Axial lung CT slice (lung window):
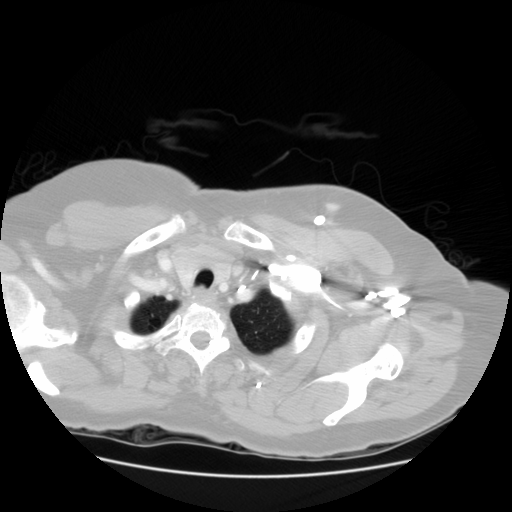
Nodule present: no